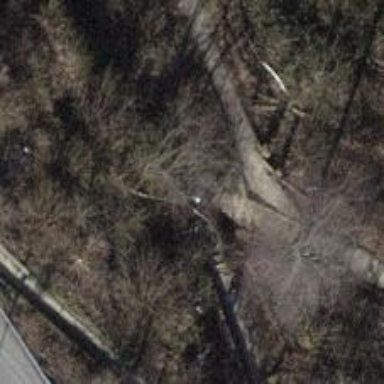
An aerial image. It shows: Road with steps.